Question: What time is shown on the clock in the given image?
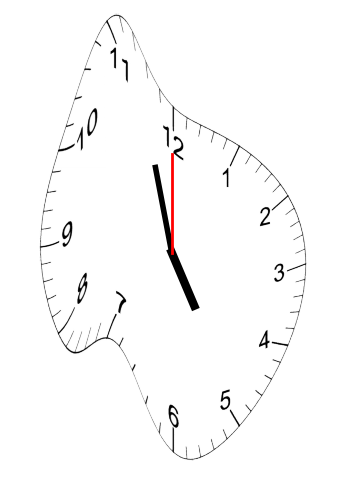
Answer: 04:57:00